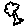
Label: tree